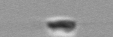
Label: flagellate_morphotype3